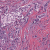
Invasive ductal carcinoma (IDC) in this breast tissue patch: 0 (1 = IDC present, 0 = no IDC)